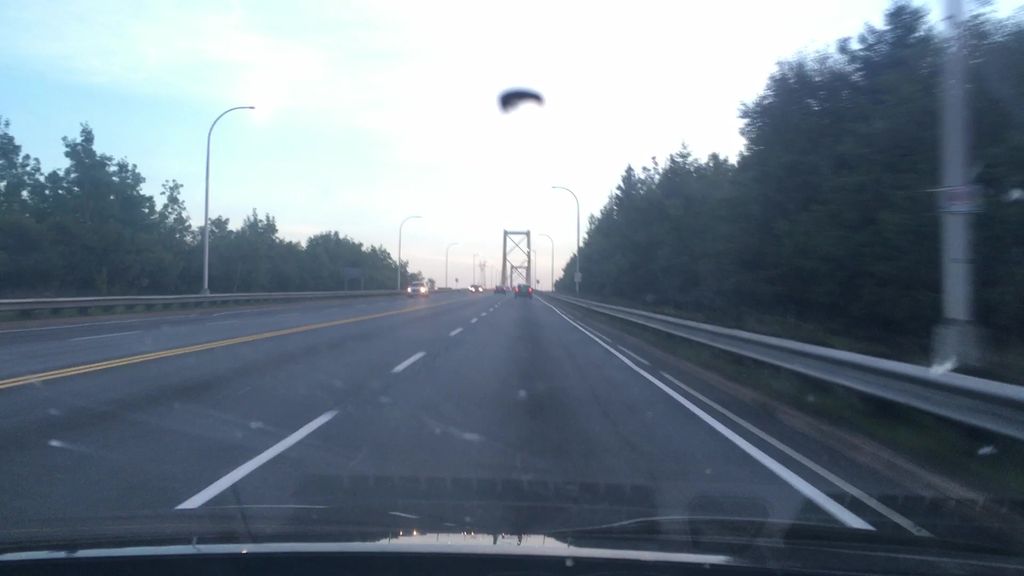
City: halifax